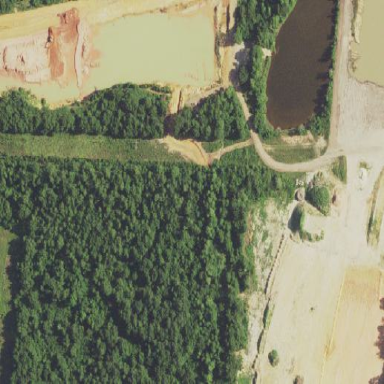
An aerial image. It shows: Sand quarry.